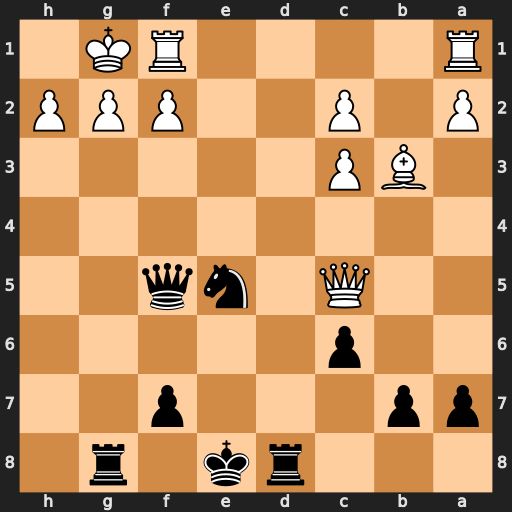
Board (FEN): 3rk1r1/pp3p2/2p5/2Q1nq2/8/1BP5/P1P2PPP/R4RK1
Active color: b
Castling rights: -
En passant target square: -
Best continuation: Nf3+ Kh1 Qxc5